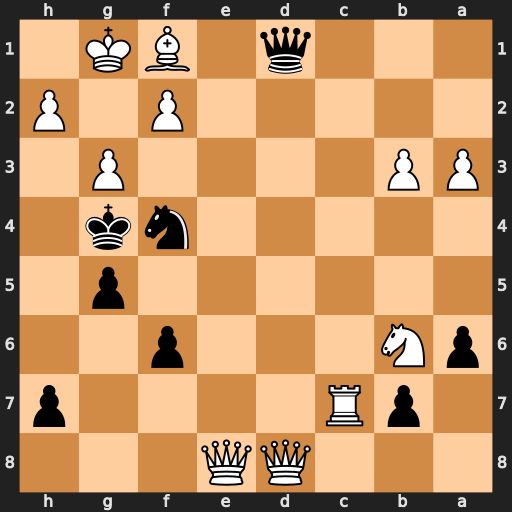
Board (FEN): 3QQ3/1pR4p/pN3p2/6p1/5nk1/PP4P1/5P1P/3q1BK1
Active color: b
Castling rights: -
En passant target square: -
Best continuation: Nh3+ Kh1 Qxf1#